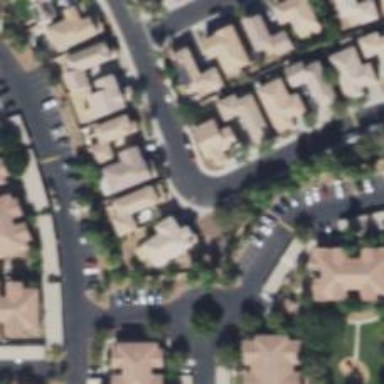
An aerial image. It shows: Smooth asphalt road in residential area.